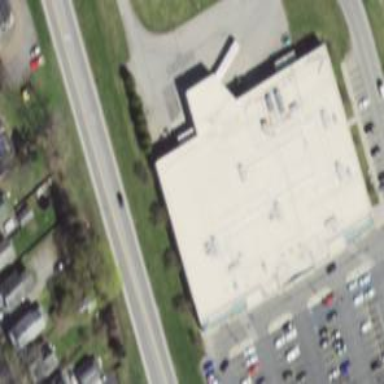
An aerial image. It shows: Supermarket located in building.